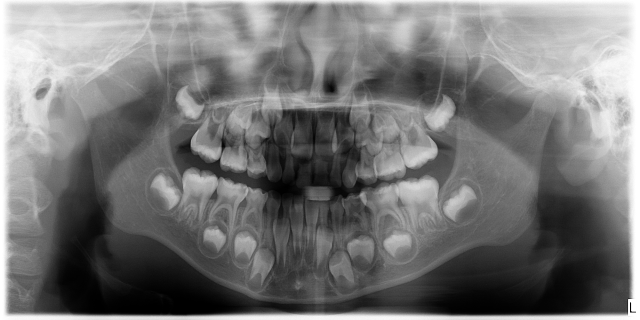
child